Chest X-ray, AP view. Patient: 9 years old, sex M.
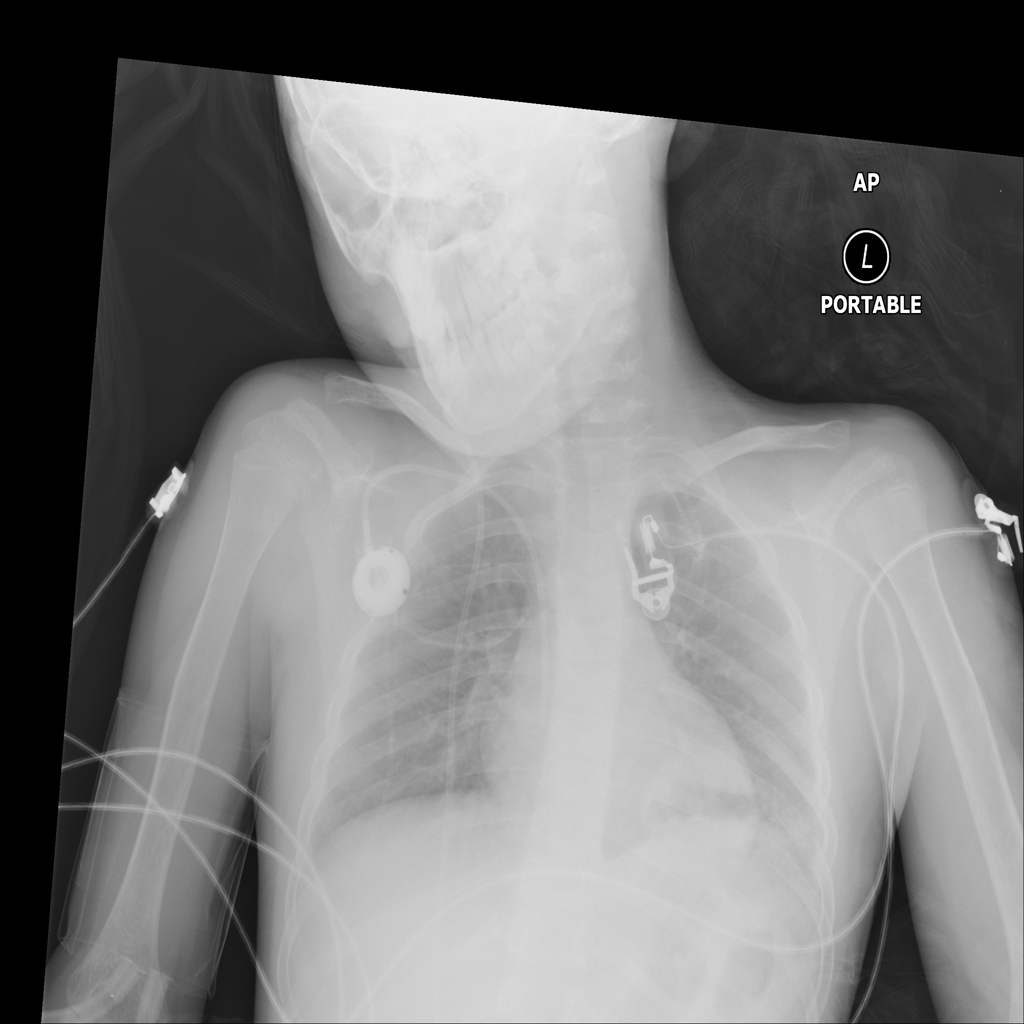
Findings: No Finding